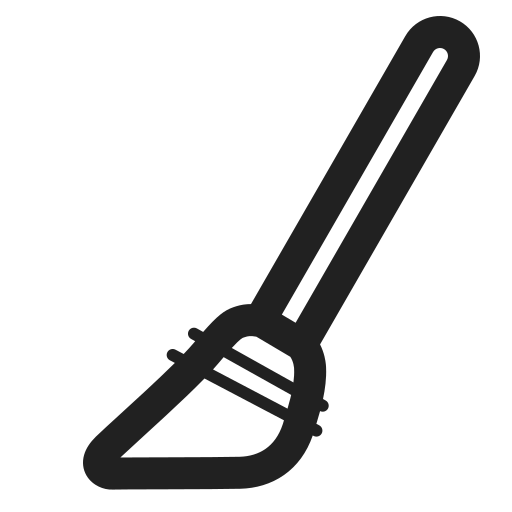
broom high contrast